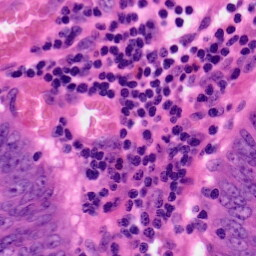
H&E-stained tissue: Colon